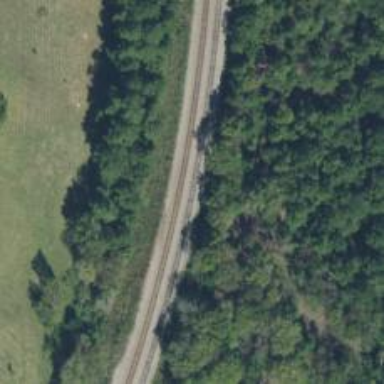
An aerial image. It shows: Railway siding for service.